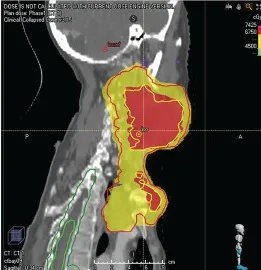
The map of the patient's radiotherapy target volume. Transverse position.
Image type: radiology (ct)